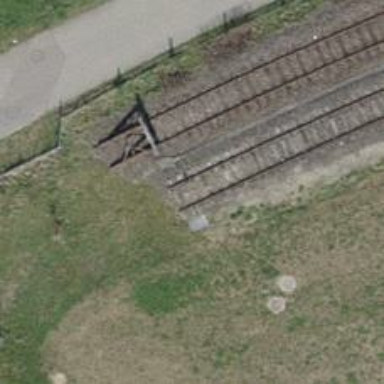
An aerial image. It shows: Railway buffer stop.